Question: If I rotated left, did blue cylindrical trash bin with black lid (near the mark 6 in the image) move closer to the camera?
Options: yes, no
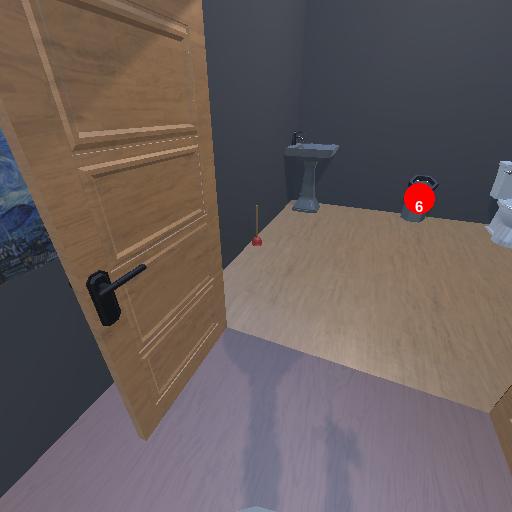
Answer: yes